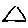
Label: triangle